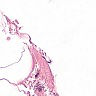
Metastatic tissue present: no